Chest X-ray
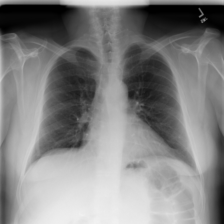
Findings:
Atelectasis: negative
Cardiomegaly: negative
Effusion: negative
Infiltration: negative
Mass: negative
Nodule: negative
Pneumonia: negative
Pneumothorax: negative
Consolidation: negative
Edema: negative
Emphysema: negative
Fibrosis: negative
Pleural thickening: negative
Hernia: negative